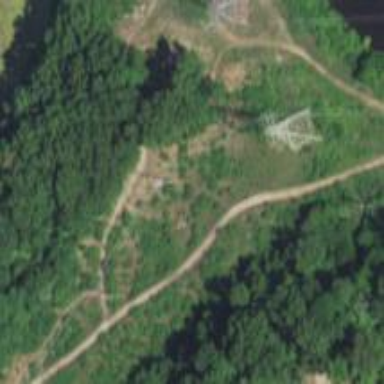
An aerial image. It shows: Power pole.